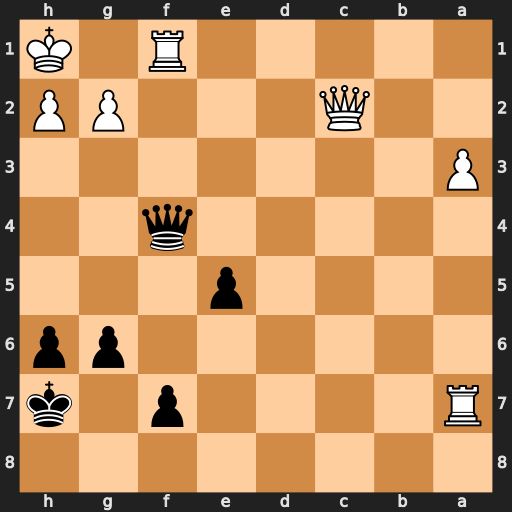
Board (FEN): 8/R4p1k/6pp/4p3/5q2/P7/2Q3PP/5R1K
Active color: b
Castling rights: -
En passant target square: -
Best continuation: Qxf1#